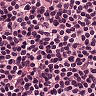
Metastatic tissue present: no